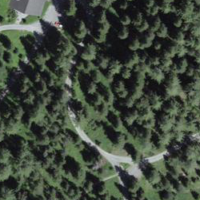
EUNIS habitat code: 43
Species observed at this site:
Lophophanes cristatus